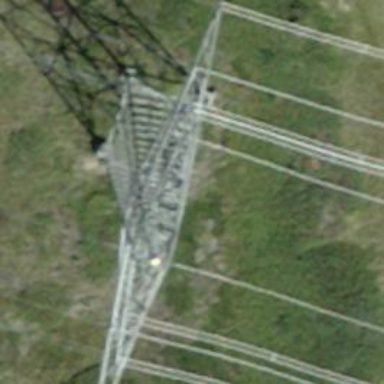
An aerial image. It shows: Power tower.